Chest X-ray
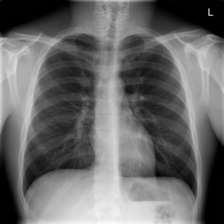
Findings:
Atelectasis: negative
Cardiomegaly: negative
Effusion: negative
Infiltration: negative
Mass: negative
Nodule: negative
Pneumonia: negative
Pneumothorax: negative
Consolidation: negative
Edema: negative
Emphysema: negative
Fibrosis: negative
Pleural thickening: negative
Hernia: negative